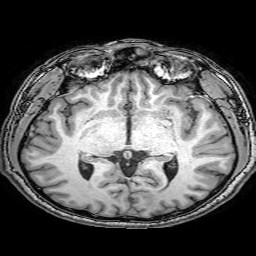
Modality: T1w
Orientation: coronal
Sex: male
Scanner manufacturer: philips
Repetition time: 0.008158 s
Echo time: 0.00375 s